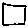
Label: square